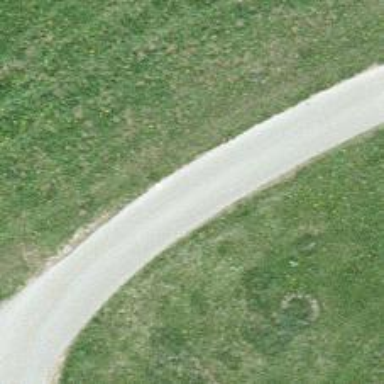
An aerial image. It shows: Asphalt service road with grade2 tracktype.